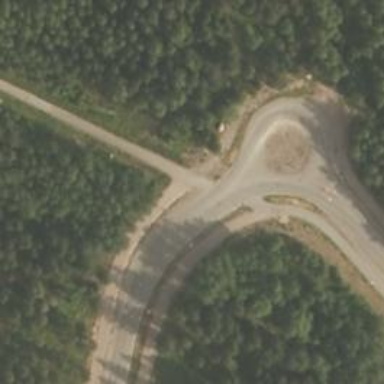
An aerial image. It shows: Road with "give way" sign.